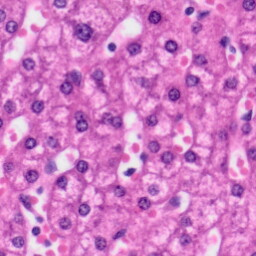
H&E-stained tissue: Liver